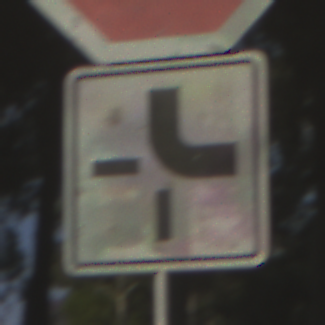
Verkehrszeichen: VerlaufVorfahrtsstrasse4
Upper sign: Stop
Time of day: MorningAfternoon
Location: Outdoor (Nature)
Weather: Clear
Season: NotSpecified
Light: Natural